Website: slack
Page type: stored-credit-cards
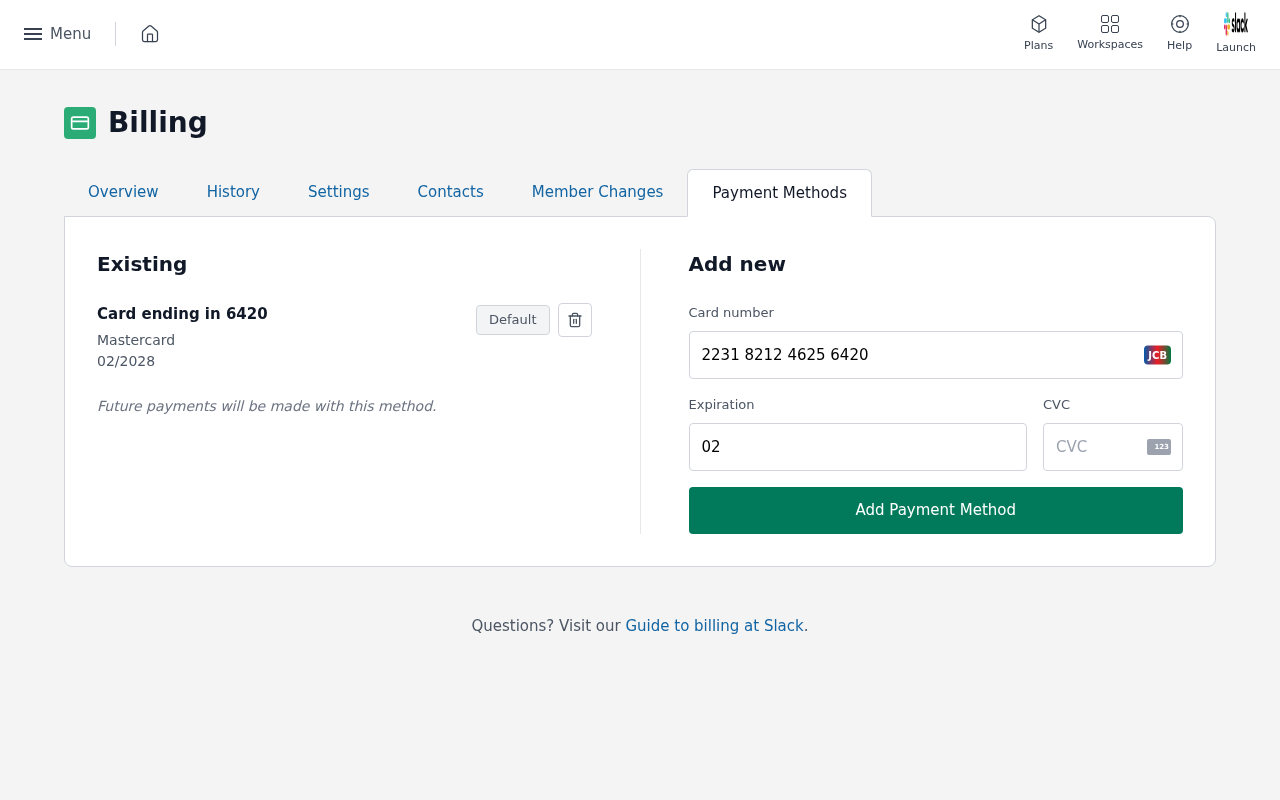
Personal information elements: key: PII_CARD_CVV
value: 549
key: PII_CARD_EXPIRY
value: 02/2028
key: PII_CARD_EXPIRY
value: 02/28
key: PII_CARD_LAST4
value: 6420
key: PII_CARD_NUMBER
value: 2231 8212 4625 6420
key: PII_CARD_TYPE
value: Mastercard